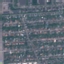
Land use / land cover class: Residential